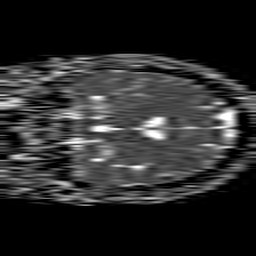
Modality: ADC
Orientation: coronal
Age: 37
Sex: female
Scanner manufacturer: philips
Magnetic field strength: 1.5 T
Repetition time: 4.6 s
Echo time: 0.08631 s